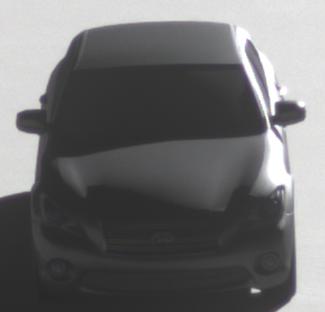
Make: Infiniti
Model: M 37
Detailed model: M (Y51)
Model produced from: 2010/10
Model produced until: 2013/11
Doors: 4
Color: gray
Road condition: dry road
Daytime: morning or afternoon
Contrast: high contrast